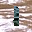
Label: 1